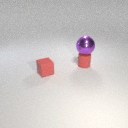
small red rubber cube to the left of small red rubber cylinder